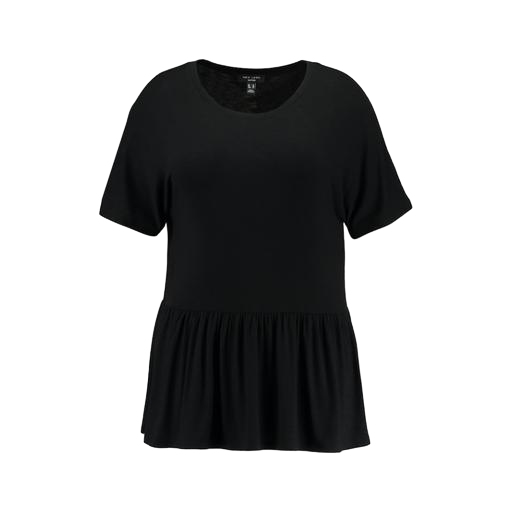
black plus size printed t-shirt only macy, black t-shirt basique jersey, short-sleeve top only macy, white background